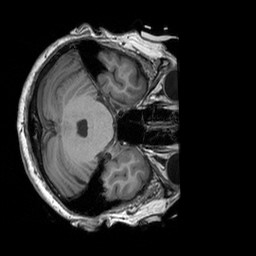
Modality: T1w
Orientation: axial
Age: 59
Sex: female
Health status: healthy
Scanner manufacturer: siemens
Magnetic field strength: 3 T
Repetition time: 2.3 s
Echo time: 0.00303 s